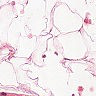
Metastatic tissue present: no